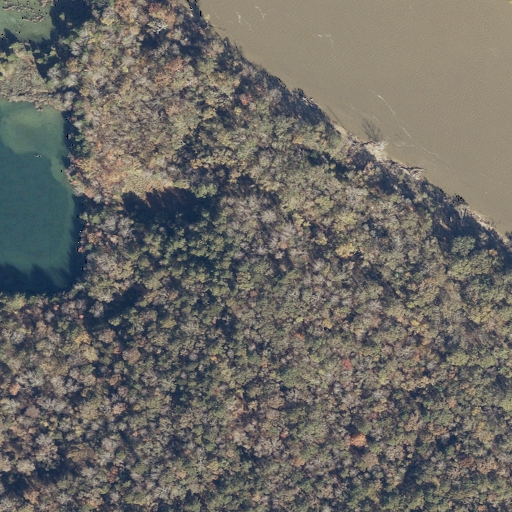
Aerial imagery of cliff(s) in Alabama named Cowans Bluff containing mixed forest, open water, woody wetlands, herbaceous wetlands, evergreen forest, deciduous forest, and barren land